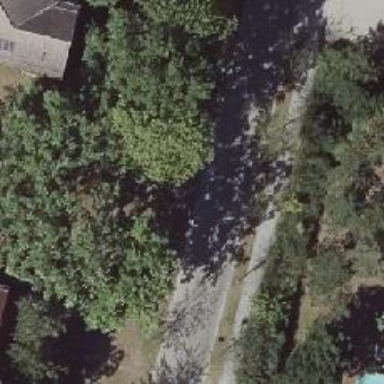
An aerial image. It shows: Avenue of deciduous broadleaved trees.